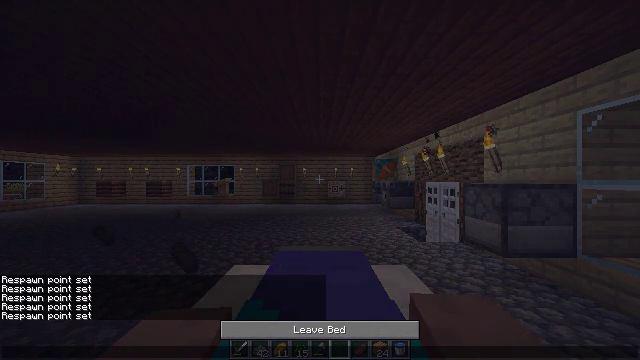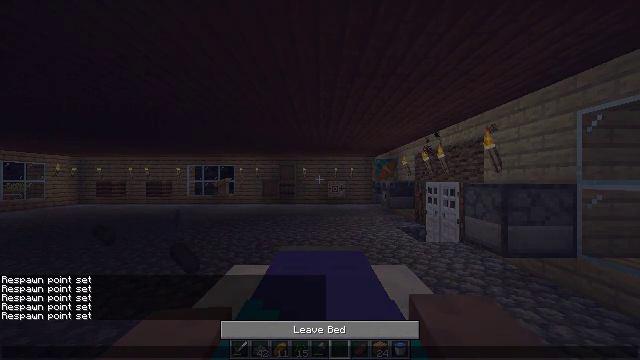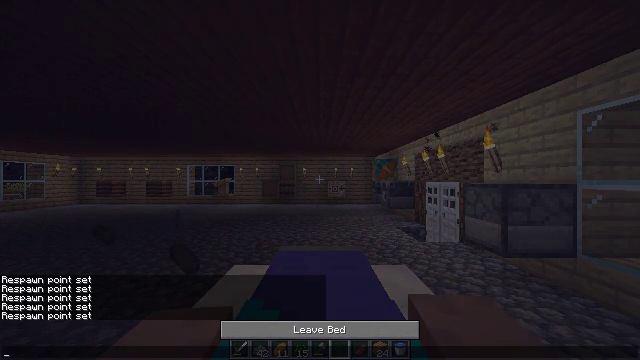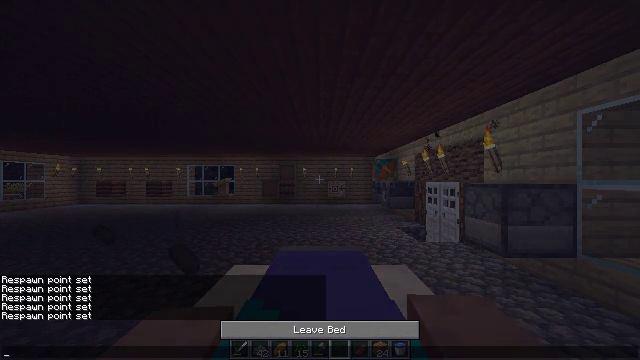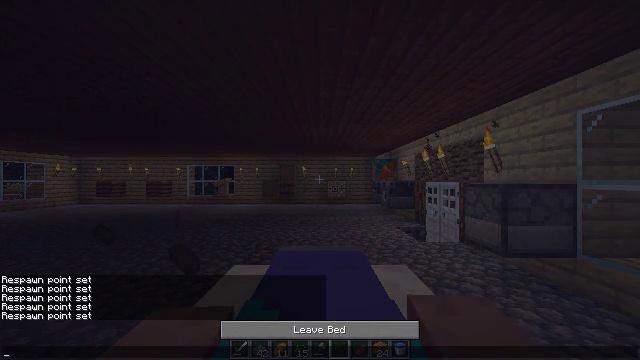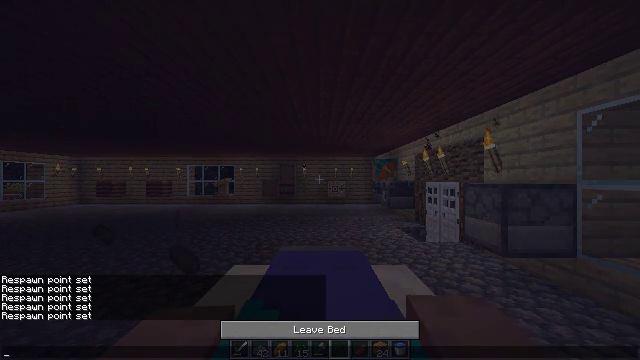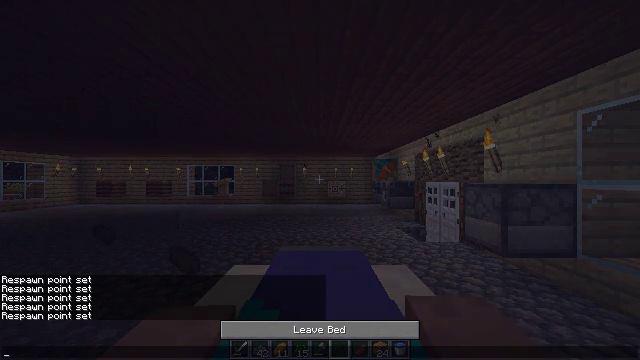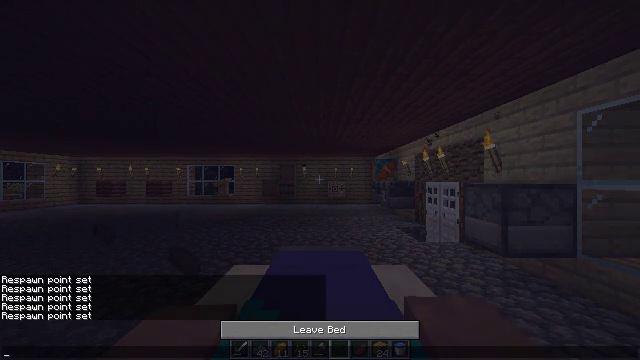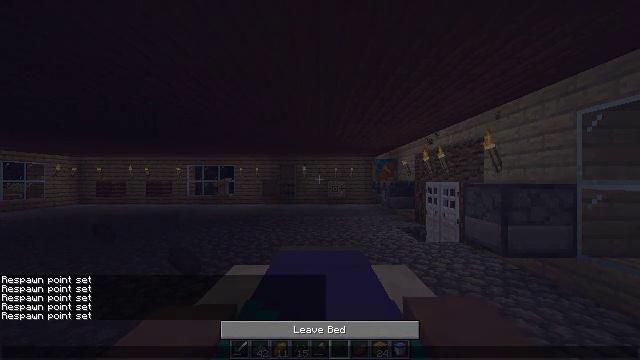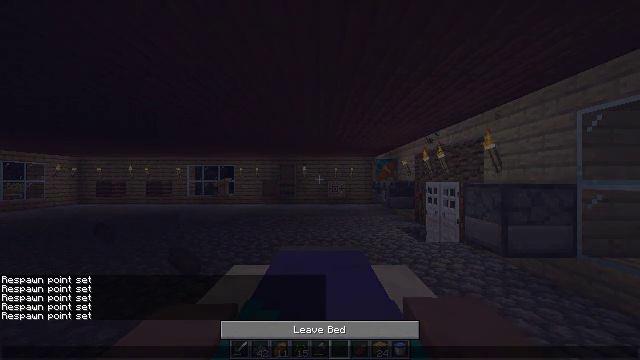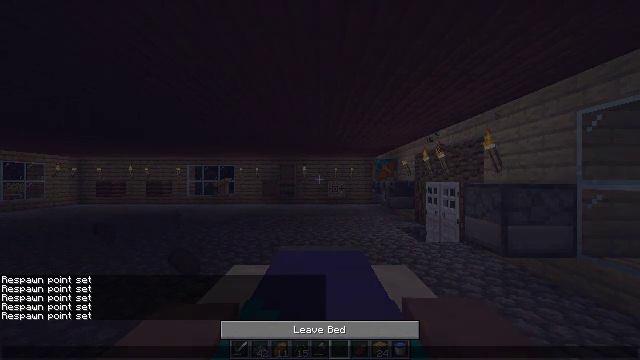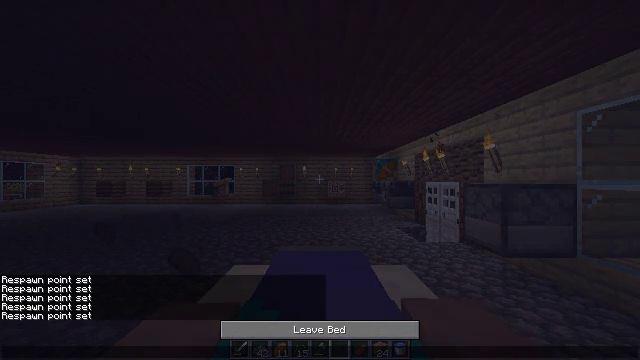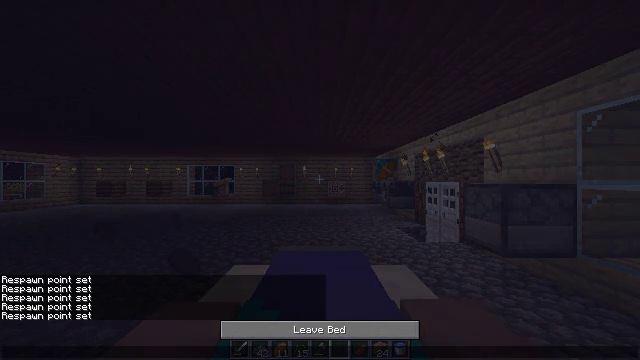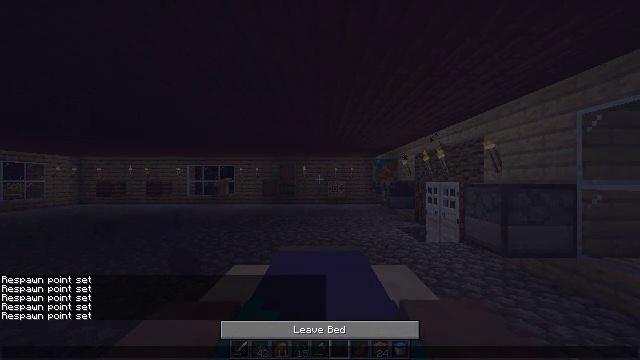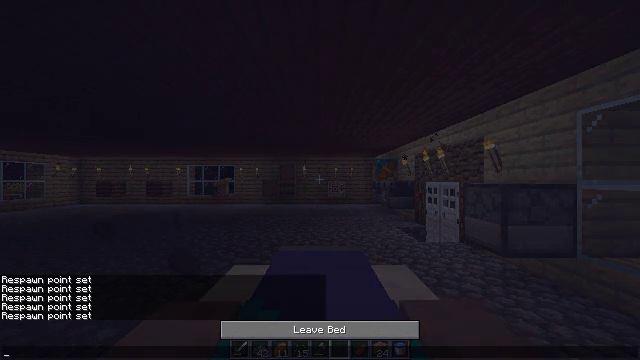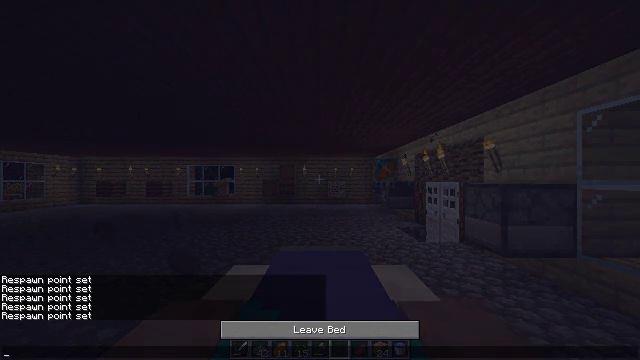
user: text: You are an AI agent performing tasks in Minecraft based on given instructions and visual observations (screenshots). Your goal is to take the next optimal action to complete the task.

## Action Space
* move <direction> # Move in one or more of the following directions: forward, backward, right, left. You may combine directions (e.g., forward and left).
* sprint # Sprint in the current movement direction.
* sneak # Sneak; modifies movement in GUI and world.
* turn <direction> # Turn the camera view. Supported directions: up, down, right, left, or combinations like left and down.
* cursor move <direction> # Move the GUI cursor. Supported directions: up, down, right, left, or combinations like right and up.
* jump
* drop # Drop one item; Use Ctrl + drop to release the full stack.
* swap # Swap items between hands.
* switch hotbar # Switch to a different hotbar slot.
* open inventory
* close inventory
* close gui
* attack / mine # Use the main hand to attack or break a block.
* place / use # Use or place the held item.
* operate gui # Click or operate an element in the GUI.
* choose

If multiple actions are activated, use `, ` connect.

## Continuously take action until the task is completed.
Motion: motion action
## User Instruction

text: Mine the cobblestone slab.
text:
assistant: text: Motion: no_op
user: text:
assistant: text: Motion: no_op
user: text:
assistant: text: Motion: no_op
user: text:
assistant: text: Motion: no_op
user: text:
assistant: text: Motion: no_op
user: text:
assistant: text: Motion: no_op
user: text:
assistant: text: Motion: no_op
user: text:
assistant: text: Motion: no_op
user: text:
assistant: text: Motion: no_op
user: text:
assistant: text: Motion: no_op
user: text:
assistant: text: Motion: no_op
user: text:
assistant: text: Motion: no_op
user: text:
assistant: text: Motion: no_op
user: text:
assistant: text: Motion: no_op
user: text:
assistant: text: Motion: no_op
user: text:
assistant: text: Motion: no_op
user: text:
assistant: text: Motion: no_op
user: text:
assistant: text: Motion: no_op
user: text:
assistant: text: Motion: no_op
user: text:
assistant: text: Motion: no_op
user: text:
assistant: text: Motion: no_op
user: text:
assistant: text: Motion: no_op
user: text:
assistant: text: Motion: no_op
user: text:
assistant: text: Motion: no_op
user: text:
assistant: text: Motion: no_op
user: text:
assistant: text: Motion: no_op
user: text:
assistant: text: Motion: no_op
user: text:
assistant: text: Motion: no_op
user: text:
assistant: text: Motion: no_op
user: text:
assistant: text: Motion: no_op